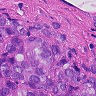
Metastatic tissue present: yes